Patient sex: M
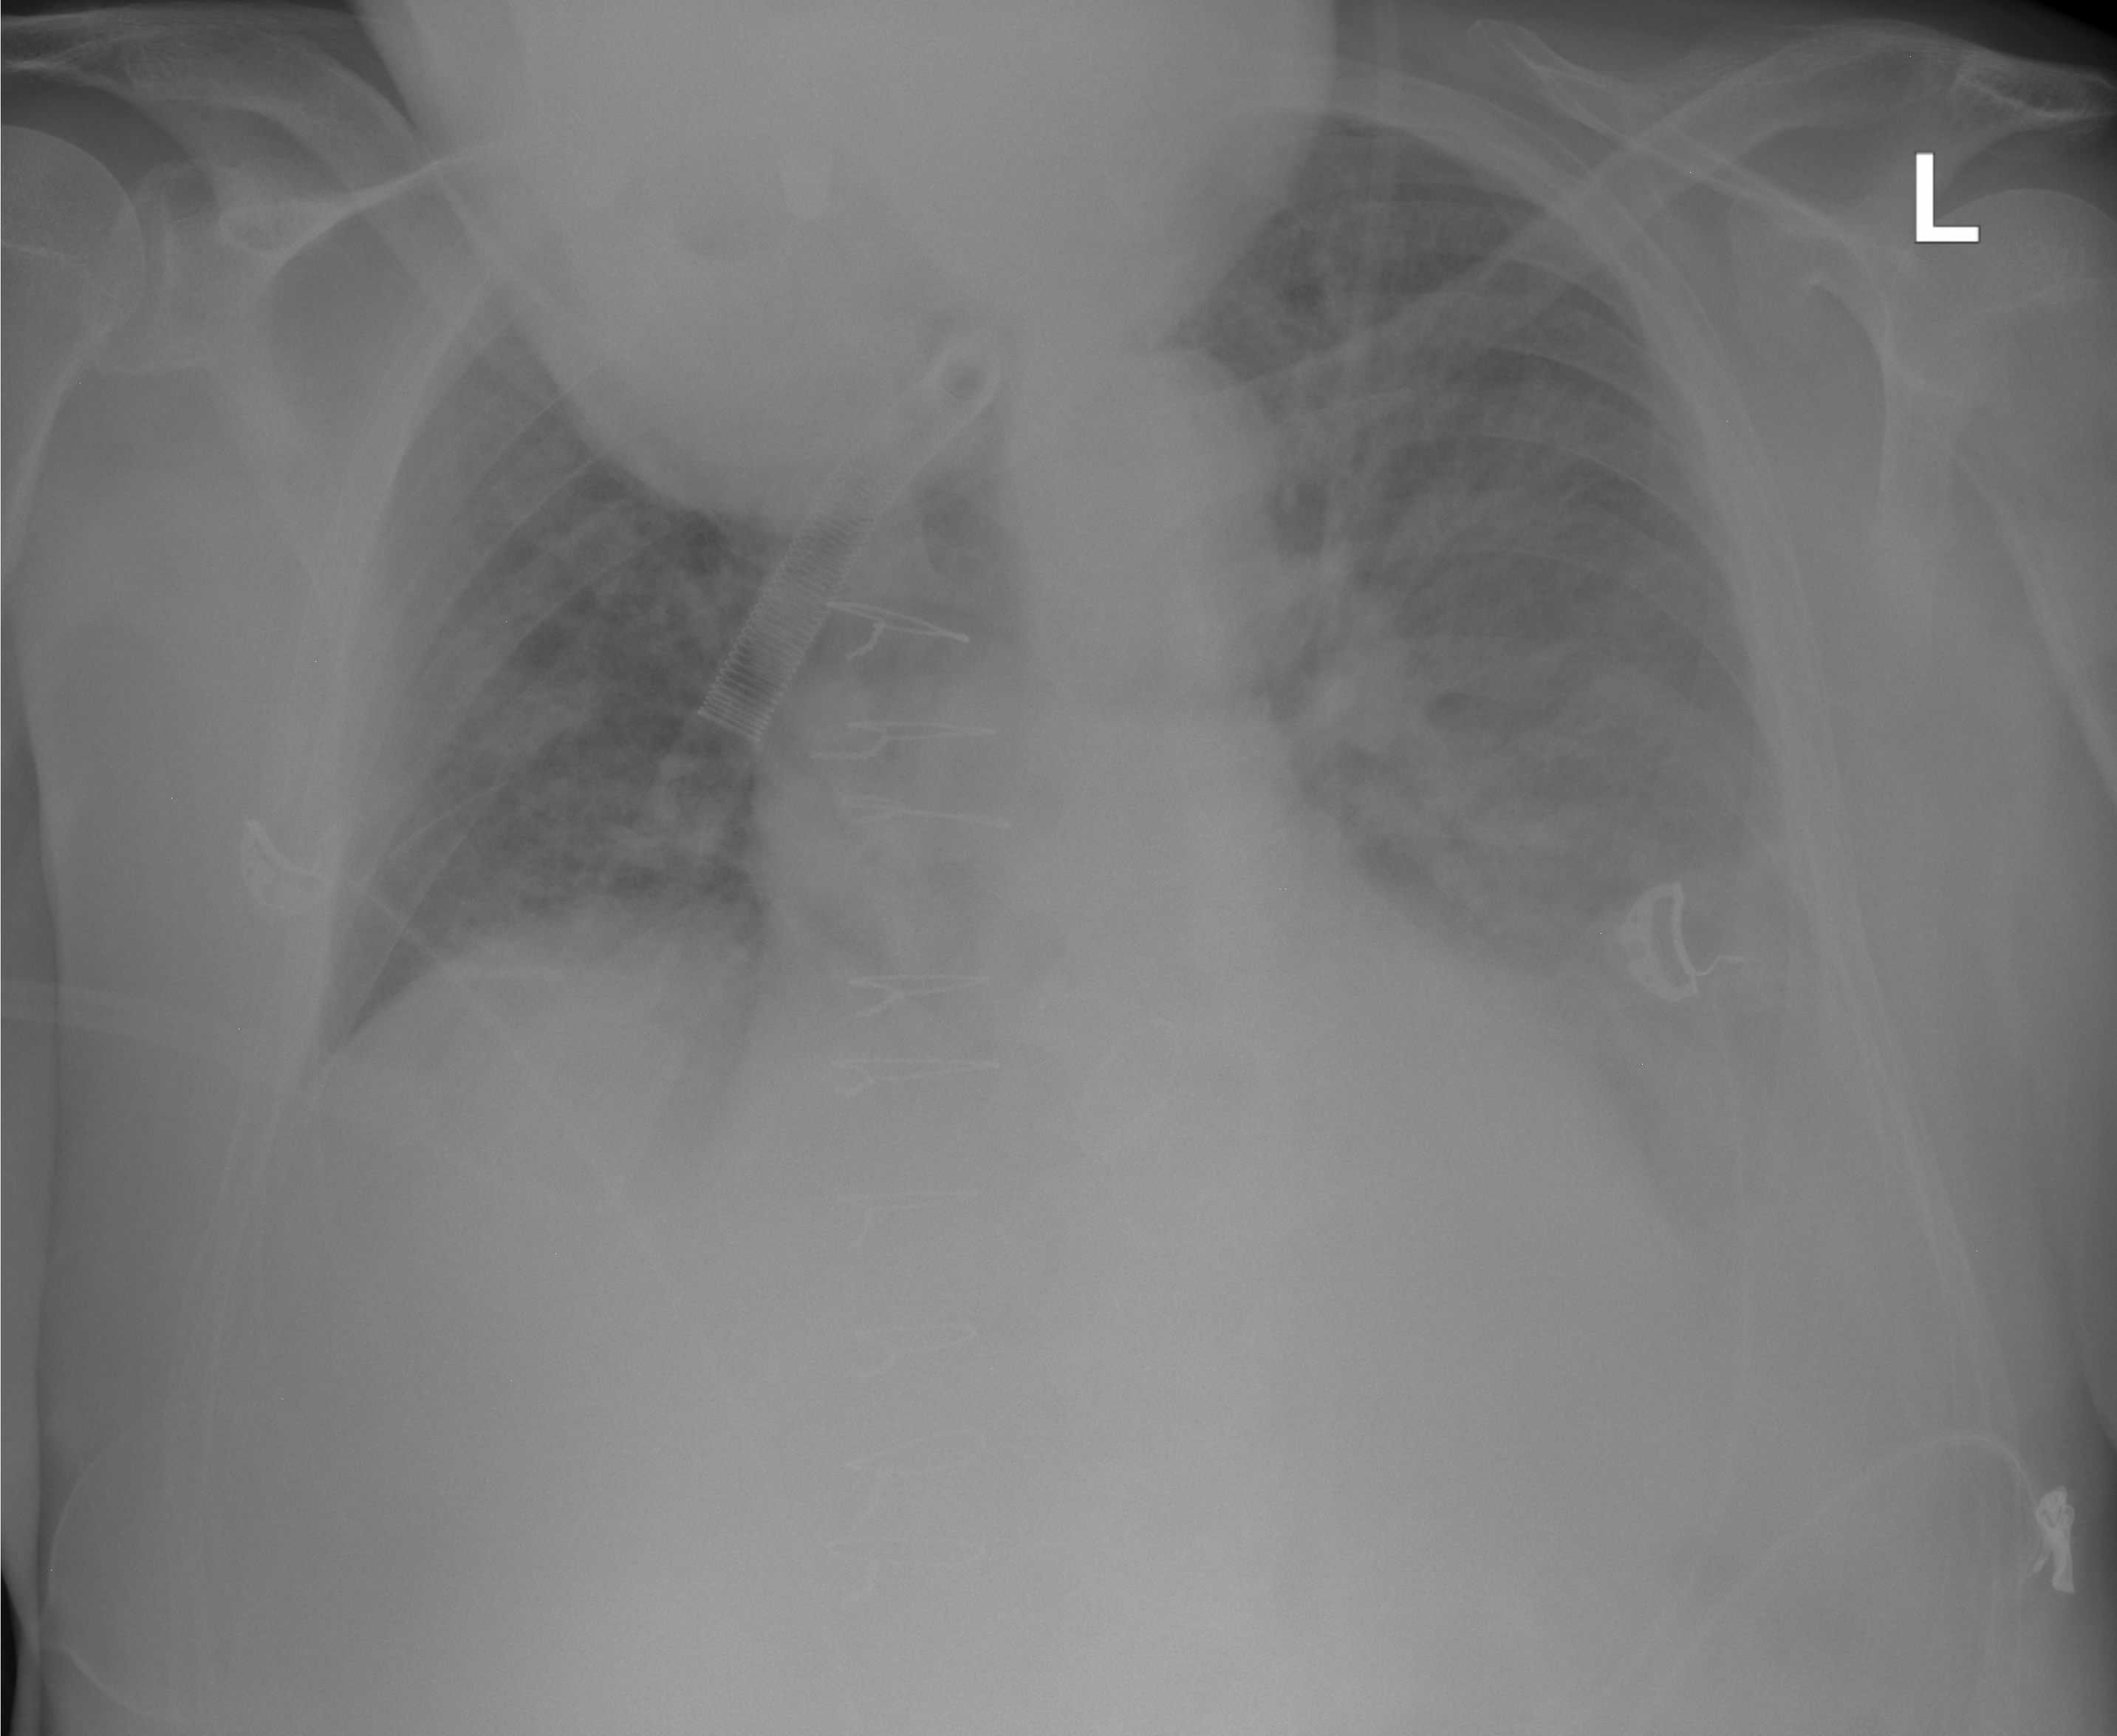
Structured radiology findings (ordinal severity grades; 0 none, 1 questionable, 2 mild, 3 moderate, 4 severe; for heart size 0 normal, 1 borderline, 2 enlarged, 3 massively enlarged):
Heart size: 2
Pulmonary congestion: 2
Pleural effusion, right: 2
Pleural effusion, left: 3
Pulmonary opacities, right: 3
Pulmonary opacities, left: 3
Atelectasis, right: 2
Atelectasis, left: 2